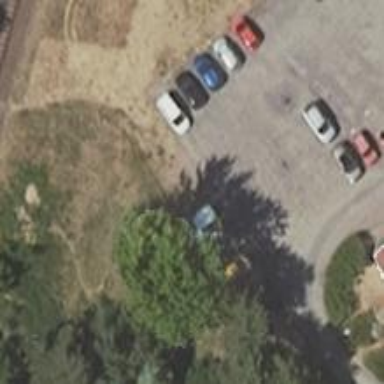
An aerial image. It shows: Road serving as parking aisle.